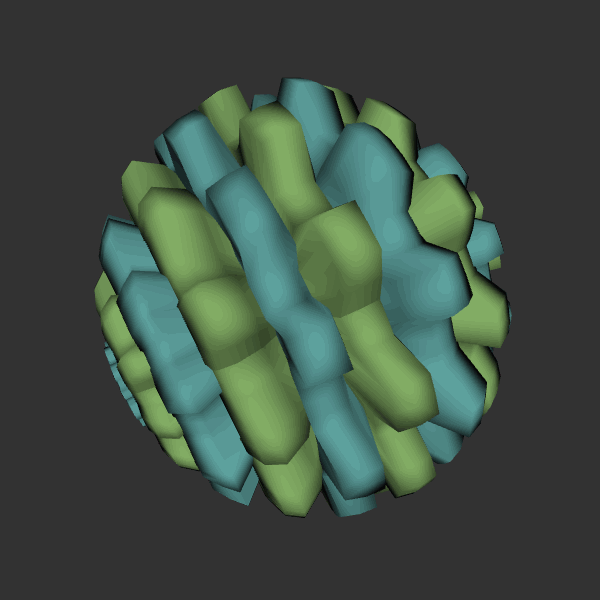
Background: dark